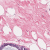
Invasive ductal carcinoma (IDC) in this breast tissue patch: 0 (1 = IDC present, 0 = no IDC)